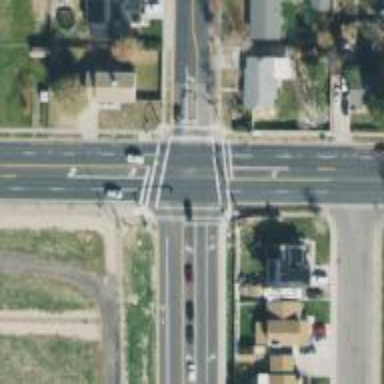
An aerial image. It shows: Crossing road.